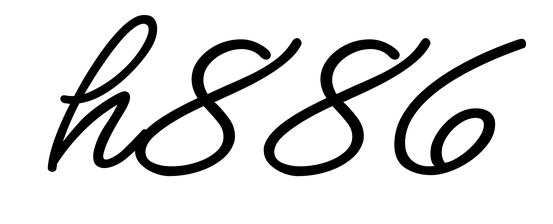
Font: MeowScript-Regular